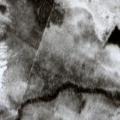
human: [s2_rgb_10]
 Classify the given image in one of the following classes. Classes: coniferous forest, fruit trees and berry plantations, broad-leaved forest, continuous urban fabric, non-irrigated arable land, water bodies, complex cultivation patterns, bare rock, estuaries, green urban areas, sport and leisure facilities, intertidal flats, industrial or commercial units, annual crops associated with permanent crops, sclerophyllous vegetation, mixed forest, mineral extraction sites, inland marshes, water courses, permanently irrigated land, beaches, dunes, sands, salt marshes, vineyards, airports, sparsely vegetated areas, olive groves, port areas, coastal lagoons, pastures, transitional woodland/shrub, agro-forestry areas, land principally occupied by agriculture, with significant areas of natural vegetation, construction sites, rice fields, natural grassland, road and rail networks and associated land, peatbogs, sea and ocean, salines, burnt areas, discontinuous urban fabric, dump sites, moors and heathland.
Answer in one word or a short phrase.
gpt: coniferous forest, transitional woodland/shrub, peatbogs